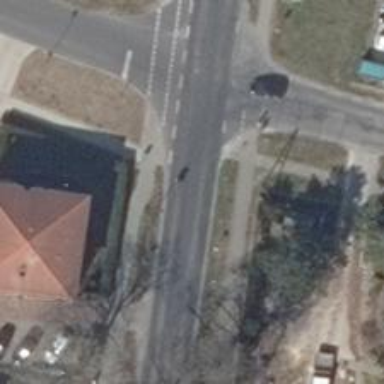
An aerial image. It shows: Unmarked crossing on the road.